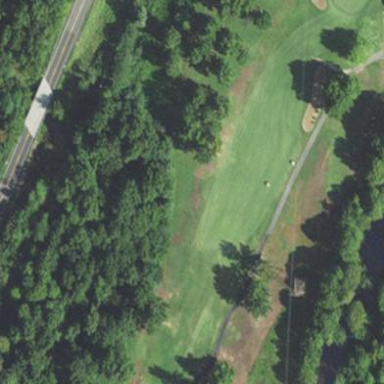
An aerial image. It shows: Rough grassy area used for golf.